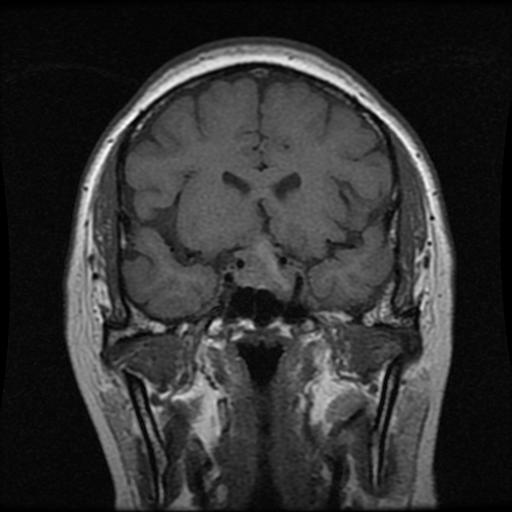
Label: pituitary